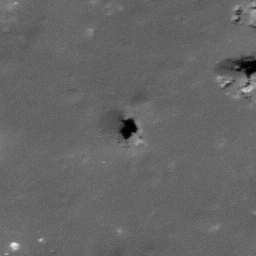
Pit: Jackson 1a
Host crater: Jackson
Host type: impact_melt
Lunar coordinates: latitude 22.421, longitude 196.287